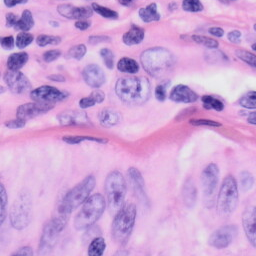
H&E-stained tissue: Skin